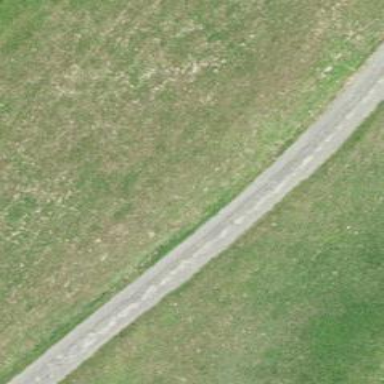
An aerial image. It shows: Well-maintained track road of grade 1.